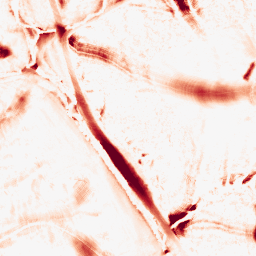
Category: morphological
Decomposition family: tophat
Decomposition parameters: size: 20
mode: white
Upsampling method: bspline
Upsampling parameters: scale: 2
Upsampling scale: 2